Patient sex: M
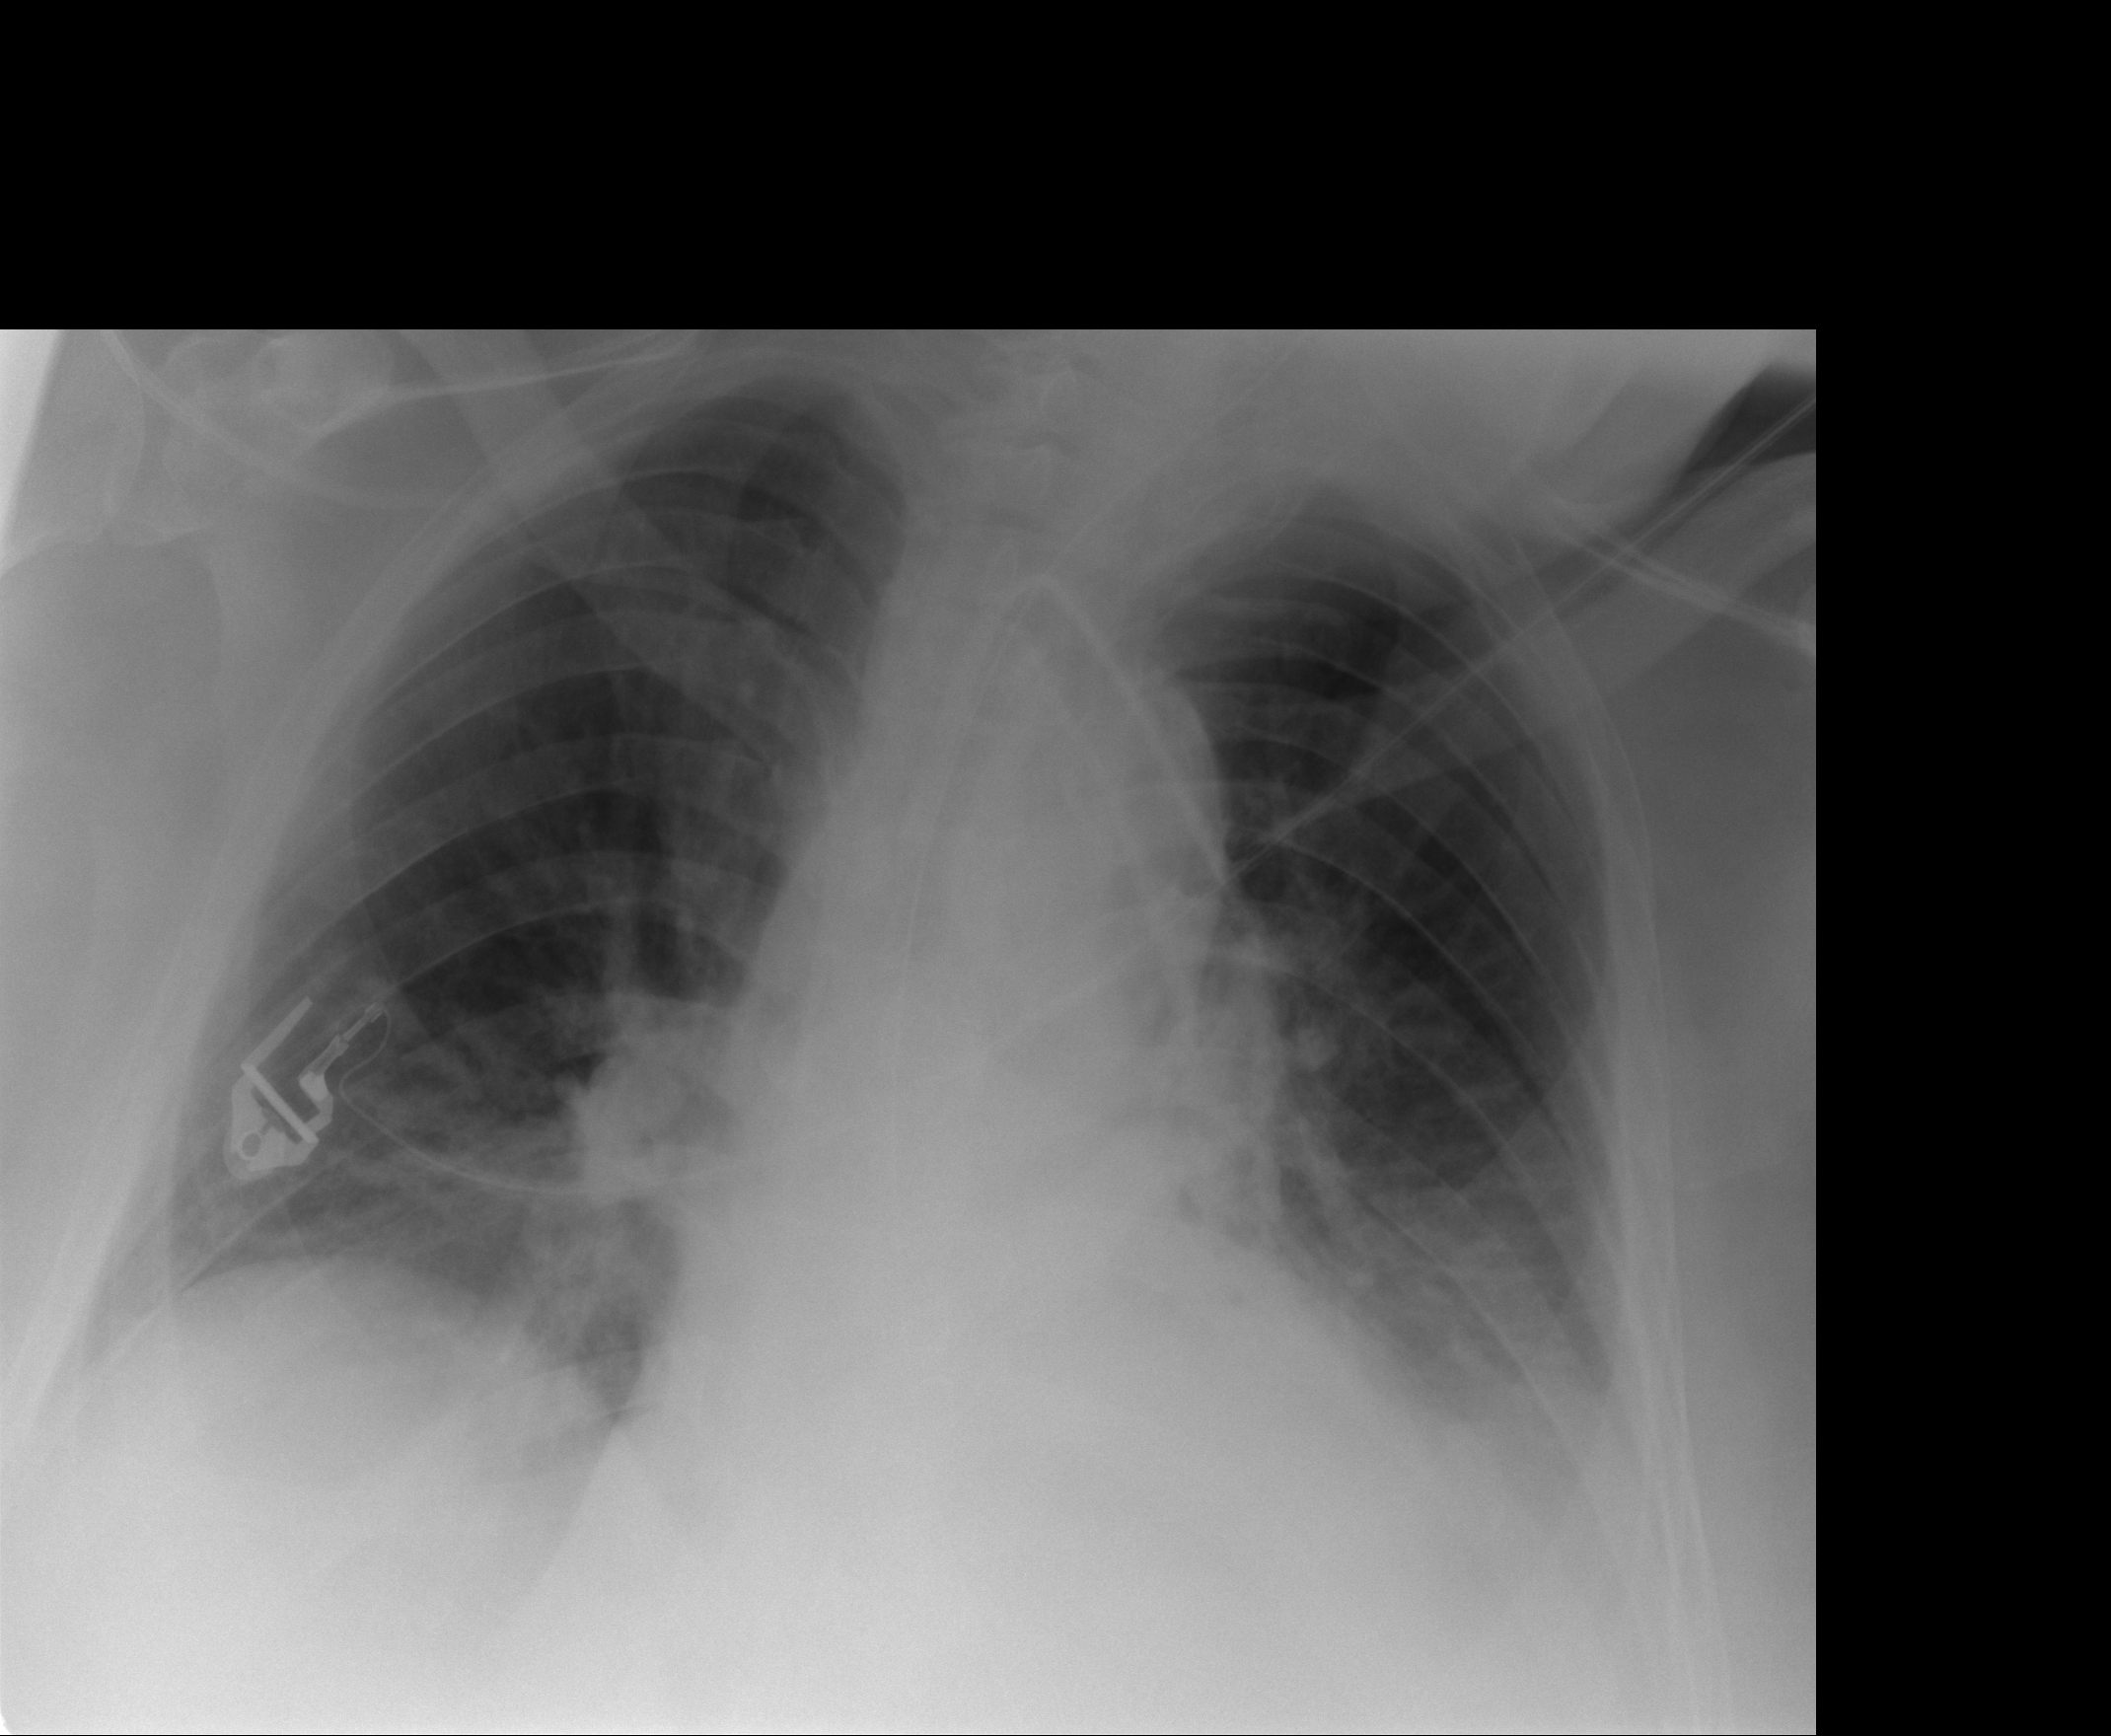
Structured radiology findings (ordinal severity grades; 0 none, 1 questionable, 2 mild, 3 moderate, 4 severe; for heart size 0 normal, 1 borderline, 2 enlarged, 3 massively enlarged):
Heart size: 2
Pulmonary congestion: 1
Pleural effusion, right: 1
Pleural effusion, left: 3
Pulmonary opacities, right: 1
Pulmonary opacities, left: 2
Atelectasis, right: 2
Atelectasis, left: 2